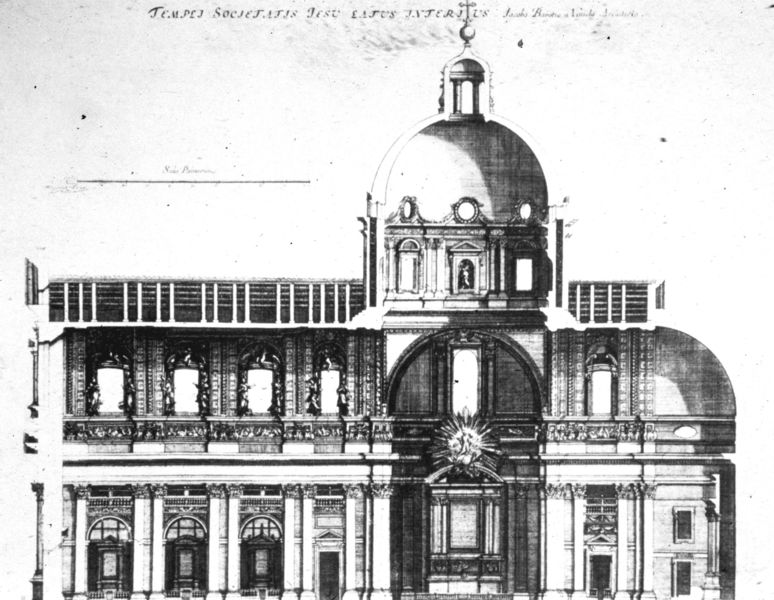
Titel: Il Gesù (Längsschnitt in einem Kupferstich des 17. Jh.)
Künstler: Vignola
Standort: Roma
Institution: Il Gesù
Schlagwörter: flügel, schatten, weiß, fenster, grau, laterne, licht, pfeiler, schwarz, skizze, säule, säulen, tür, zeichnung, dach, gebäude, haus, wand, architektur, barock, rahmen, bild, kirche, sonne, kreis, turm, schiff, schrift, modell, ansicht, bogen, fassade, giebel, grafik, graphik, türe, empore, pilaster, rundbogen, kuppel, inschrift, gerade, ornamente, tor, galerie, foto, bögen, eingang, kreuz, stern, fenstr, rundfenster, stockwerk, dom, linie, schnitt, schwarz-weiß, stich, titel, text, beschriftung, überschrift, dachstuhl, entwurf, zwickel, altar, kapitelle, kathedrale, langhaus, rom, aufschrift, portal, gesims, glocke, ionisch, apsis, chor, kapelle, etagen, plan, tempel, wnad, kupferstich, stockwerke, querschnitt, sakralbau, lirche, basilika, gebälk, lisenen, massstab, aufriss, korintisch, sektion, latein, säulenpaar, querschiff, tambour, architecture, masstab, il gesu, zeichnug, kircht, chorraum, heiliger geist, strahlenkranz, jesuiten, jesuitenkirche, kfenster, gekoppelte pilaster, qwiß, querschif, cross, rieß, sun